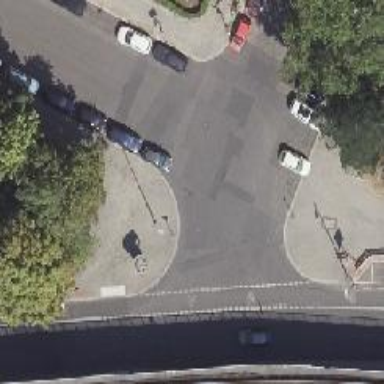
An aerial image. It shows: Asphalt footway with unmarked crossing.